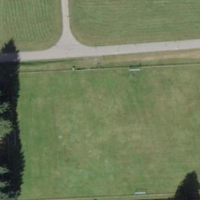
EUNIS habitat code: 24
Species observed at this site:
Peribatodes rhomboidaria